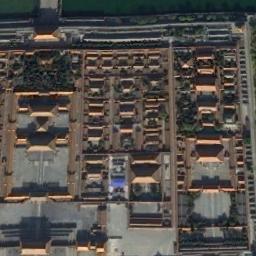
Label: palace